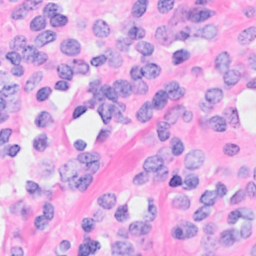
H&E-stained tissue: Breast